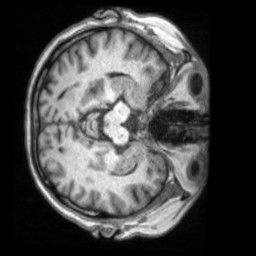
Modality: T1w
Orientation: axial
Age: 67
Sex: female